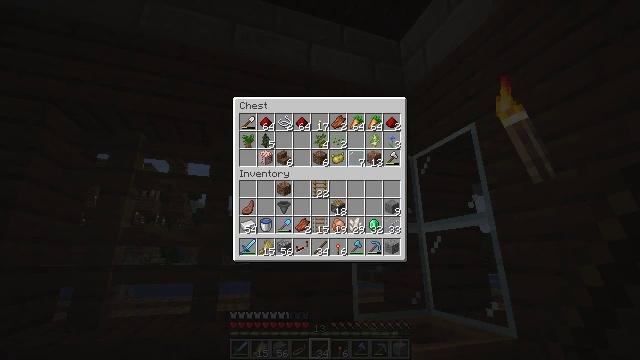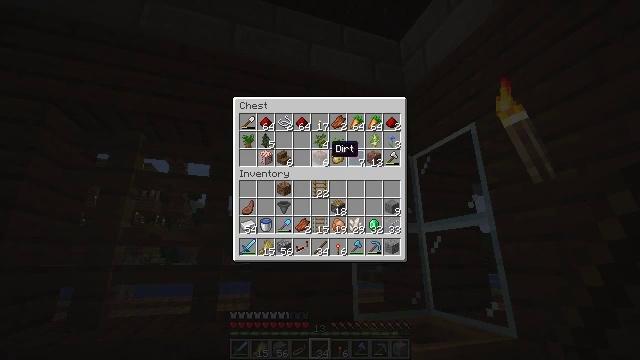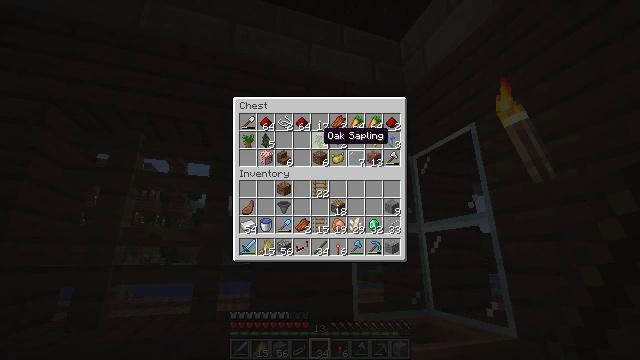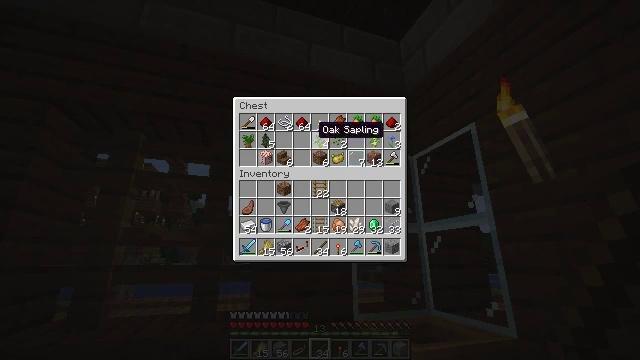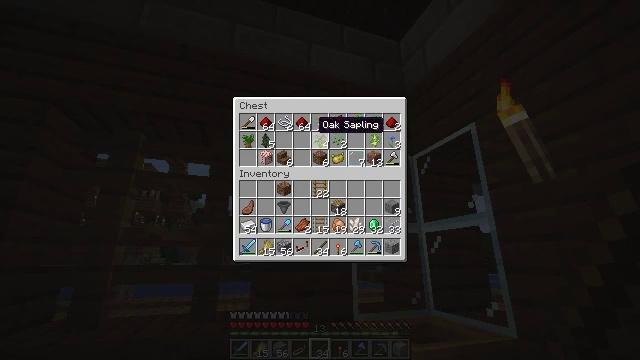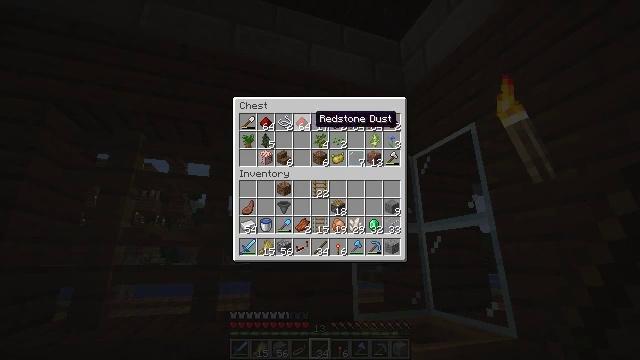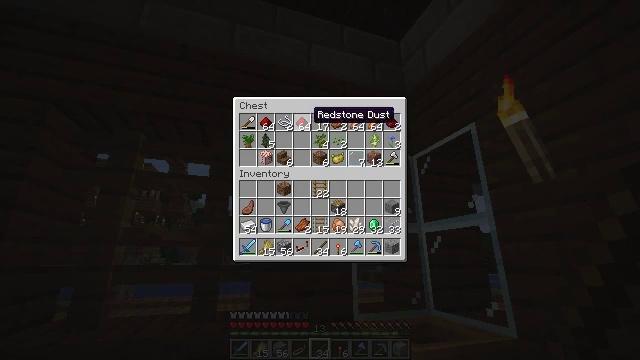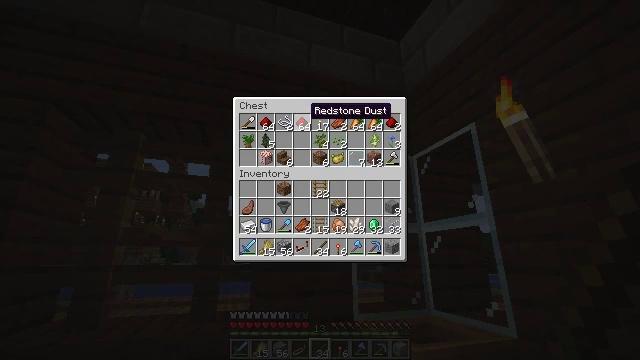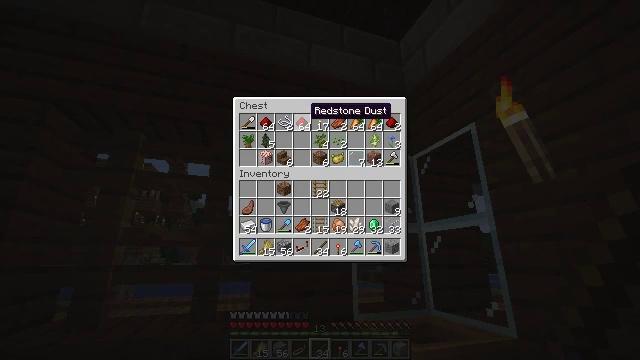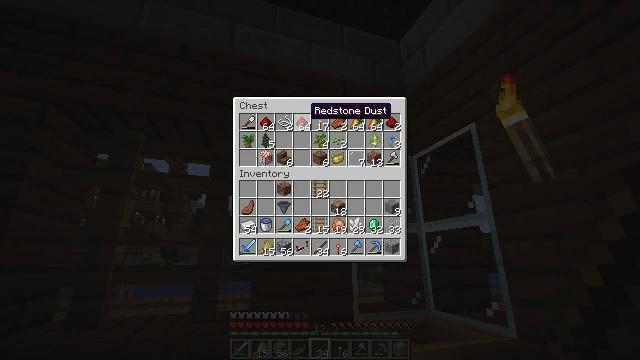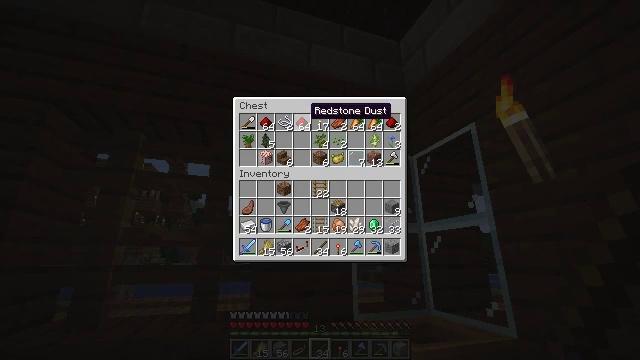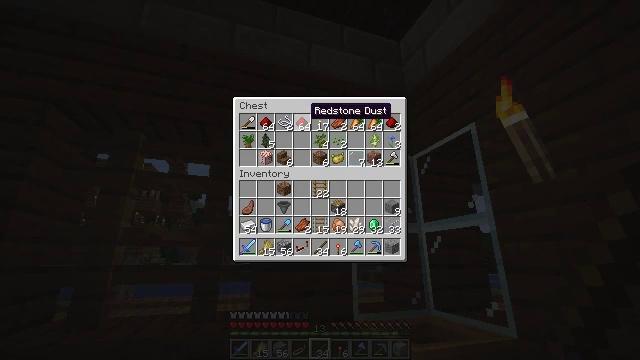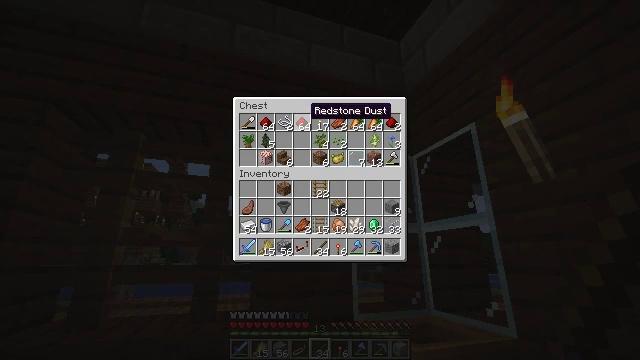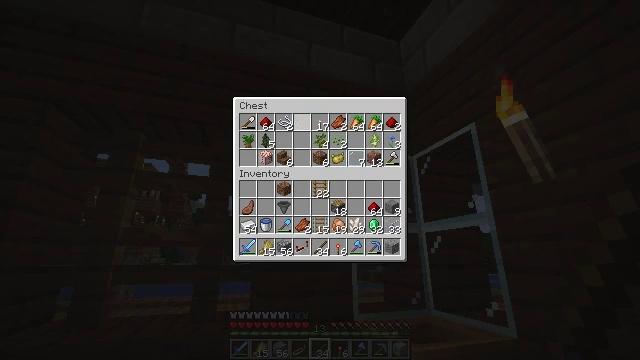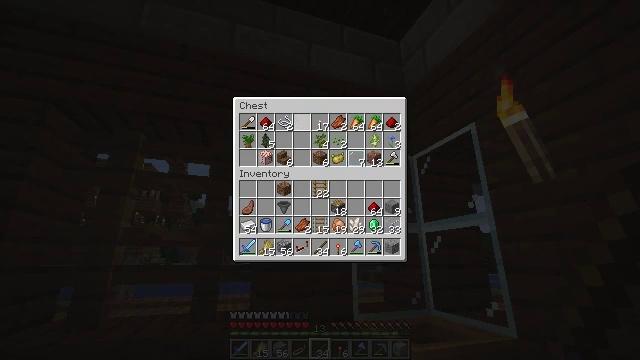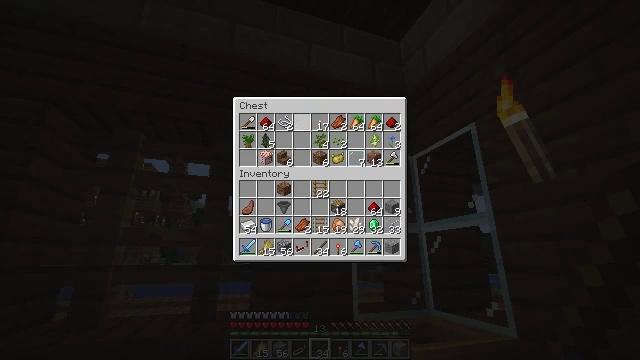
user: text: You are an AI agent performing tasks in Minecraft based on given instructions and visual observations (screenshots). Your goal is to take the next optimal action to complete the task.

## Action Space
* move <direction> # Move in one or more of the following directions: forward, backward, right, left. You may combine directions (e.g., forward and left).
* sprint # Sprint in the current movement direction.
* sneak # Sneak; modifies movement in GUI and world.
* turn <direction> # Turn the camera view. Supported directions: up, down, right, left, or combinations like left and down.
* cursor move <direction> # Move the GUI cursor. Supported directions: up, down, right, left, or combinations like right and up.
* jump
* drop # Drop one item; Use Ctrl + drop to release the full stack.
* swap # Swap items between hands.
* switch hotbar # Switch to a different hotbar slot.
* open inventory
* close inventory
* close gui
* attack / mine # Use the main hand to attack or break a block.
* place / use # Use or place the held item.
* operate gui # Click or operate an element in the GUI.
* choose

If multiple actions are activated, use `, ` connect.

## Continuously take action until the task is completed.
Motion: motion action
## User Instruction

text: Take materials to the crafting table and make a repeater.
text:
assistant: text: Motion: cursor move up
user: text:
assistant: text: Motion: cursor move left and up
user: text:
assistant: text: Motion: no_op
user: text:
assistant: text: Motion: no_op
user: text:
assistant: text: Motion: no_op
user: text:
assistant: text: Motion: no_op
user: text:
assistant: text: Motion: no_op
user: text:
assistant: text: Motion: sneak
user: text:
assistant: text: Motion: sneak
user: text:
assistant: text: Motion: sneak
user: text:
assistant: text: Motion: sneak
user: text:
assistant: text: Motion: sneak
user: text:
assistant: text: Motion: sneak, operate gui
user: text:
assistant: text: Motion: sneak, operate gui
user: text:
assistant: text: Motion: sneak, operate gui
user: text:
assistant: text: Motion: sneak
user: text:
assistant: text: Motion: sneak
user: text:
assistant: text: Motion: sneak
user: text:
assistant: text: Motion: sneak
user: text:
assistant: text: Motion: sneak
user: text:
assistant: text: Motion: sneak
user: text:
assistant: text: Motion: no_op
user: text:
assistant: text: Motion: no_op
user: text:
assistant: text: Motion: no_op
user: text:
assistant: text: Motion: no_op
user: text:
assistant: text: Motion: no_op
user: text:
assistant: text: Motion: no_op
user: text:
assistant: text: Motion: close gui
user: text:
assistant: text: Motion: no_op
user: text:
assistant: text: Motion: no_op